Interaction volume radius: 5 \u00c5
Interaction volume height: 40 \u00c5
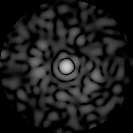
Disorder parameter: 0.8782